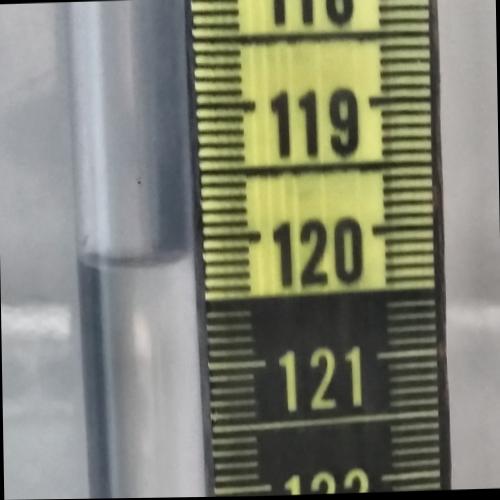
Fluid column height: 120.2 cm